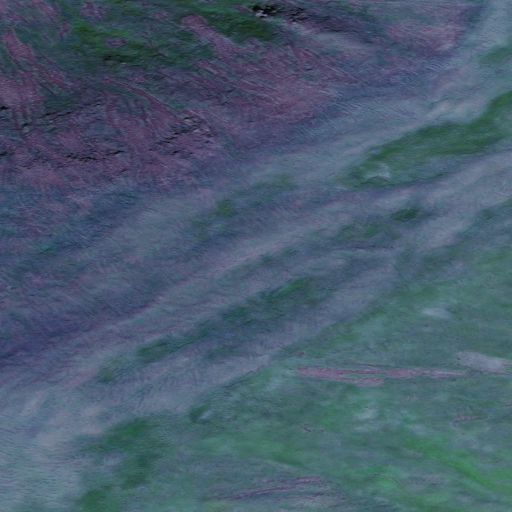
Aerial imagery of mountain in Alaska named Happys Mountain containing only unknown